Field crop: maize
Growth stage: 2
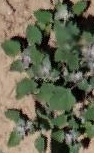
Species: chenopodium